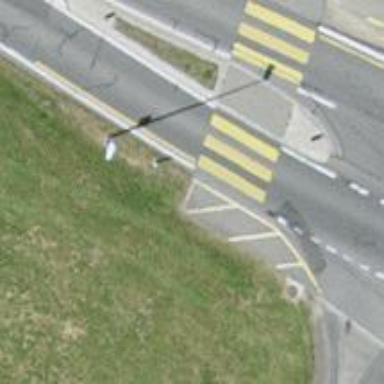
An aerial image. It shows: Pedestrian crossing with zebra markings on footway.